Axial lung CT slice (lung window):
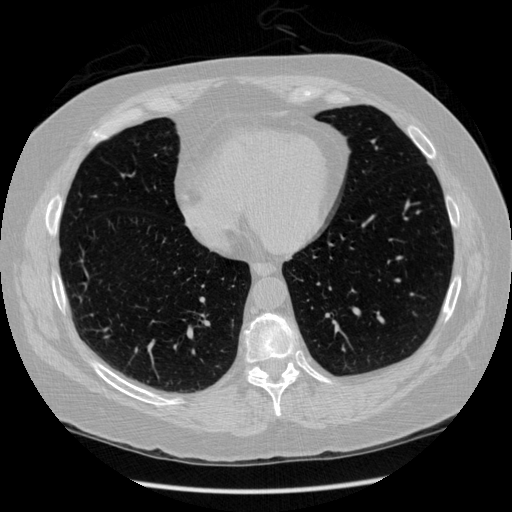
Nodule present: no